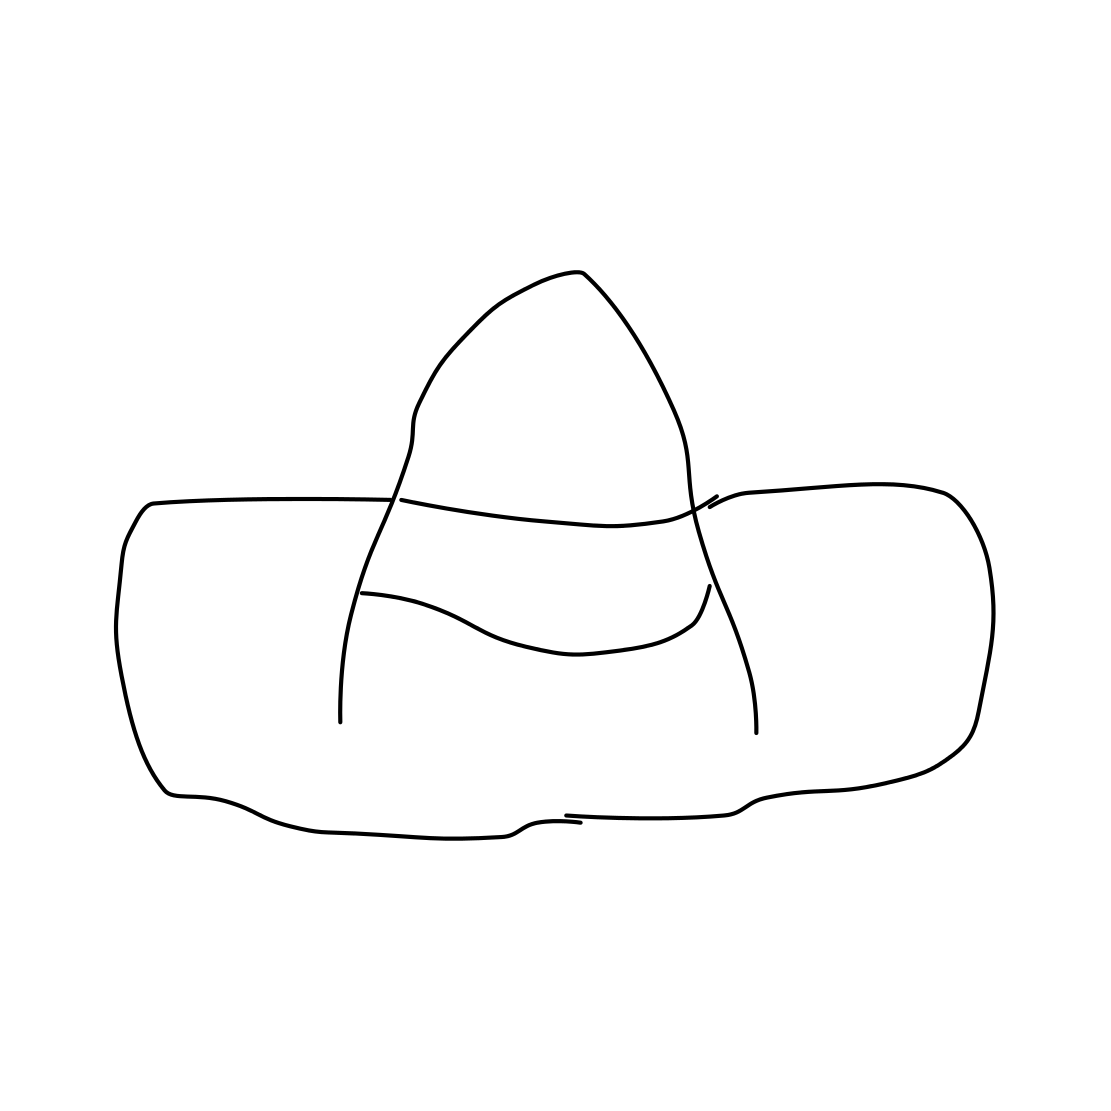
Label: hat